Field crop: tomato
Growth stage: 1
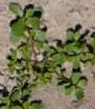
Species: portulaca